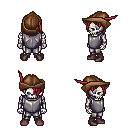
a pixel art fantasy rpg character, male body template, skeleton, steel chest armor, metal pants, ruby red bangs hairstyle, leather cap, maroon shoes, four views (front, back, left, right), 2x2 character sprite sheet, small pixel art, hard edges, no anti-aliasing